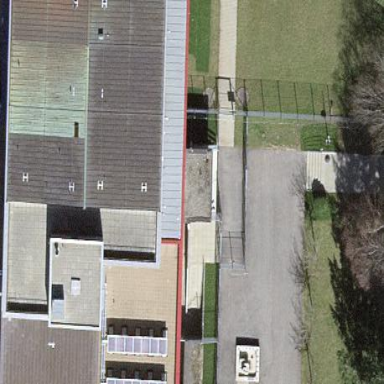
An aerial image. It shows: Building with flat gray roof and red exterior.